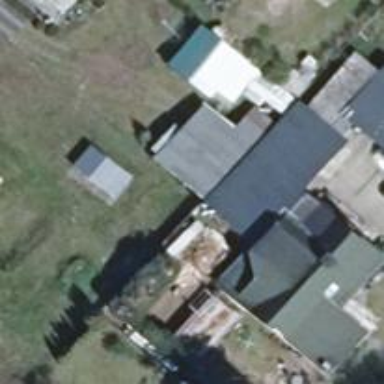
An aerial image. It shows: Shed.